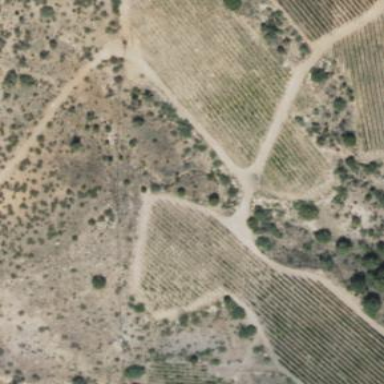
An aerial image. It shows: Beautiful vineyard in the countryside.